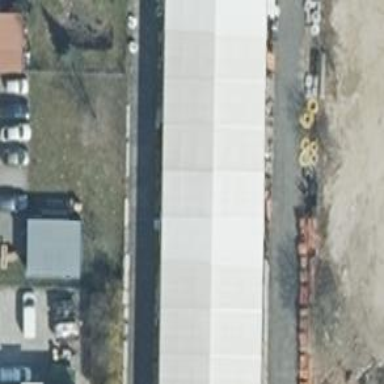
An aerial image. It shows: Industrial building.